Question: I will freely admit this is probably a duplicate of <URL>, but there has been no answer there and I think I can add more info.
Using iText 5.5.0
What I need: A zebra-striped table where there is a top/bottom border between cells, but there is a bottom border to the table itself, or whenever the table is split over multiple pages. I have a small snip here from a test run using "lorem ipsum" and other arbitrary data. I partially cut off the footer that says "Page 1 of 2" but this table does
have additional rows that continue on page 2. I want this table to look more or less as it is, with the addition of a bottom border on the last row of the page.

I am trying to implement a PdfPTableEventForwarder via an anonymous inner class. I have a method that looks like this:
'''
public PdfPTable createStandardTable(int columnCount, int headerRows) {
PdfPTableEventForwarder tableEvent = new PdfPTableEventForwarder()
{
// begin another anonymous inner class extends PdfPTableEventForwarder
@Override
public void splitTable(PdfPTable table) {
PdfPRow lastRow = table.getRow(table.getLastCompletedRowIndex());
for (PdfPCell cell : lastRow.getCells()) {
cell.setBorder(Rectangle.LEFT + Rectangle.RIGHT + Rectangle.BOTTOM);
}
}
// end anonymous inner class extends PdfPTableEventForwarder
};
PdfPTable table = new PdfPTable(columnCount);
table.setSpacingBefore(TABLE_SPACING);
table.setSpacingAfter(TABLE_SPACING);
table.setWidthPercentage(TABLE_WIDTH_PERCENT);
table.setHeaderRows(headerRows);
table.setTableEvent(tableEvent);
return table;
}
'''
And elsewhere I create my table like so:
'''
// Details of code to create document and headers not shown
PdfPTable table = createStandardTable(12, 2);
// Details of code to build table not shown, but includes cell.setBorder(Rectangle.LEFT + Rectangle.RIGHT)
document.add(table);
'''
I have run this in debugger with a break point at the first line inside 'splitTable' and find that the event is only called once. I would expect it to call twice: first when page 1 ends and page 2 is beginning, second when the table is complete. Further, I have 30 rows in this table plus 2 header rows: 25 rows fit on page 1 with the header, the last five rows are on page 2. The debugger tells me that 'table.getLastCompletedRowIndex()'
evaluates to 32, not to 27 as expected at the end of page 1.
Indeed, the final result saved to my file has a bottom border on the last row on page 2, but not one on page 1. Neither one had a border prior to adding the PdfPTableEventForwarder.
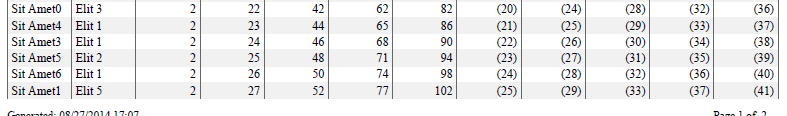
Answer: - - 'PdfPTableEventForwarder''PdfPTableEventForwarder''PdfPTable'- 'lineTo()''moveTo()''stroke()''tableLayout()''PdfPTableEvent'
An example that is different from what you need, but in a way similar can be found here: <URL>' method that looks like this.
'''
public void tableLayout(PdfPTable table, float[][] width, float[] height,
int headerRows, int rowStart, PdfContentByte[] canvas) {
float widths[] = width[0];
float x1 = widths[0];
float x2 = widths[widths.length - 1];
float y = height[height.length - 1];
PdfContentByte cb = canvas[PdfPTable.LINECANVAS];
cb.moveTo(x1, y);
cb.lineTo(x2, y);
cb.stroke();
}
'''
I could be mistaken regarding the 'y' value, but I hope you get the general idea.